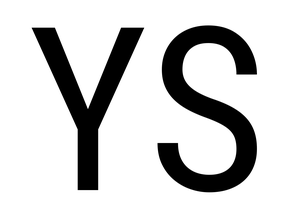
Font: Roboto_Condensed_Regular